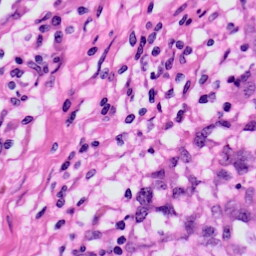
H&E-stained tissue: Skin